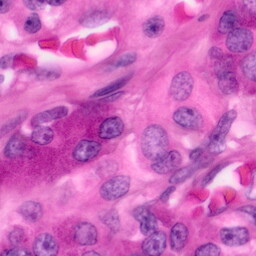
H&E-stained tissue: Pancreatic